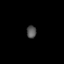
Tissue: prostate
Cell type: T cells
Senescence score: 0.7601
Nuclear area (px): 118
Mean DAPI intensity: 84.322